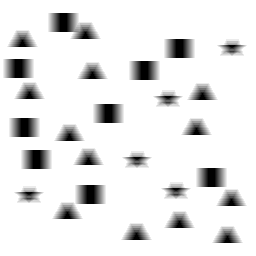
Squares: 9
Triangles: 13
Stars: 5
Total shapes: 27